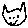
Label: cat